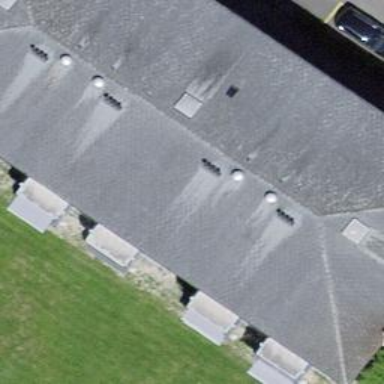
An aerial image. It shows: Building with hipped roof.